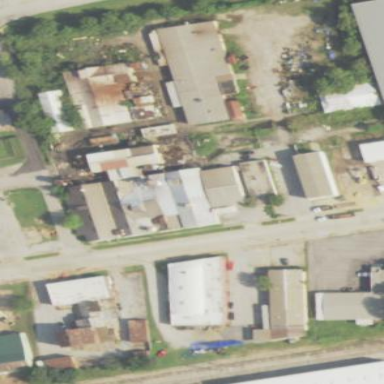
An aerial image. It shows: Industrial building.